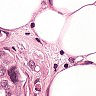
Metastatic tissue present: yes